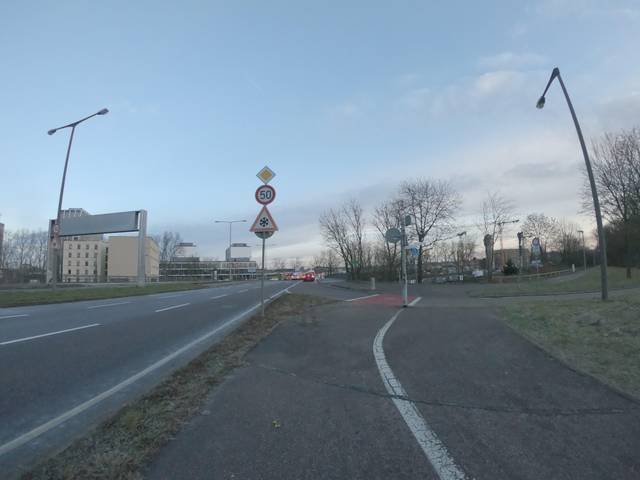
Region: Germany
Coordinates: 48.991, 8.404